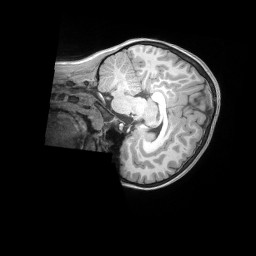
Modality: T1w
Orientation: sagittal
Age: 8
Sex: female
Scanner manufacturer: siemens
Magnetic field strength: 3 T
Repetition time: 2.53 s
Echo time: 0.00164 s